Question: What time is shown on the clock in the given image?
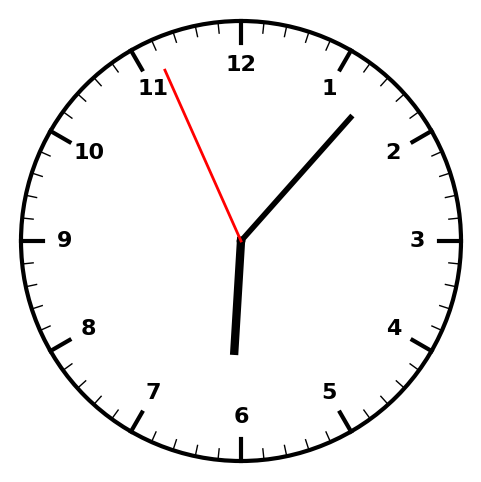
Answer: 06:06:56